Interaction volume radius: 5 \u00c5
Interaction volume height: 20 \u00c5
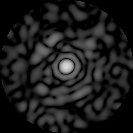
Disorder parameter: 0.8228